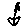
Label: flower